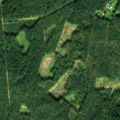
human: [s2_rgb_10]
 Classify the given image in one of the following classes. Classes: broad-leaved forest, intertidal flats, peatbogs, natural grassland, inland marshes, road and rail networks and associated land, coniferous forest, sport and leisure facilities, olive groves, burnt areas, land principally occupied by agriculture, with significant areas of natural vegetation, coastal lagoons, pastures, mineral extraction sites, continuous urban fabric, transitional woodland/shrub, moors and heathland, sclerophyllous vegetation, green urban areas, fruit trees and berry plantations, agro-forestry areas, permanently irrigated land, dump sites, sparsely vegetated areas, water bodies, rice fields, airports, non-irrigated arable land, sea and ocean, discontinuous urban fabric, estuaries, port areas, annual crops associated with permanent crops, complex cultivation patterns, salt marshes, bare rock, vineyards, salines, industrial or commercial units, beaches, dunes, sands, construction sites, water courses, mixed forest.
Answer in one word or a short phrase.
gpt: coniferous forest, mixed forest